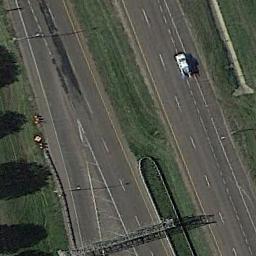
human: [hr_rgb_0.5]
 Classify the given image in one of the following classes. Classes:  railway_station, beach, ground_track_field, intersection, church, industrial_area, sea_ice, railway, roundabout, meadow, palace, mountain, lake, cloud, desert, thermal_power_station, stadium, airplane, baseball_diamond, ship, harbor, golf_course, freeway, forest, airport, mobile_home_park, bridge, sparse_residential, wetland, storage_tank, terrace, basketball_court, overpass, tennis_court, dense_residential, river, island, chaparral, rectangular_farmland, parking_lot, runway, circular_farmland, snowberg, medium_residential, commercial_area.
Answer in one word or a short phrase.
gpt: freeway